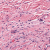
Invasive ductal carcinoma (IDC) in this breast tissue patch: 0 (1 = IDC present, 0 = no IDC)